RGB frame:
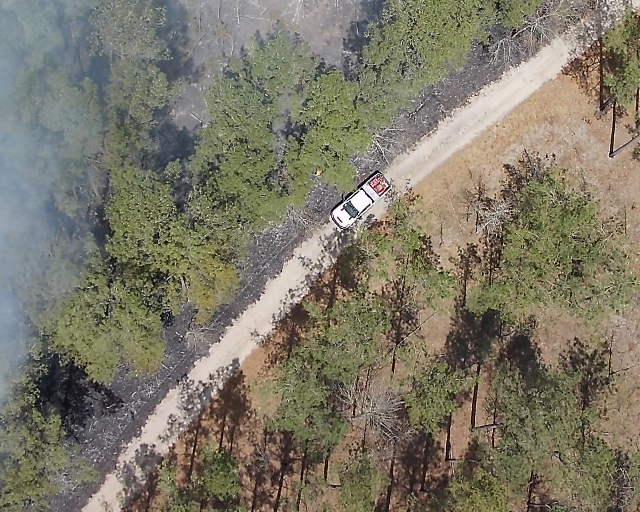
Thermal frame:
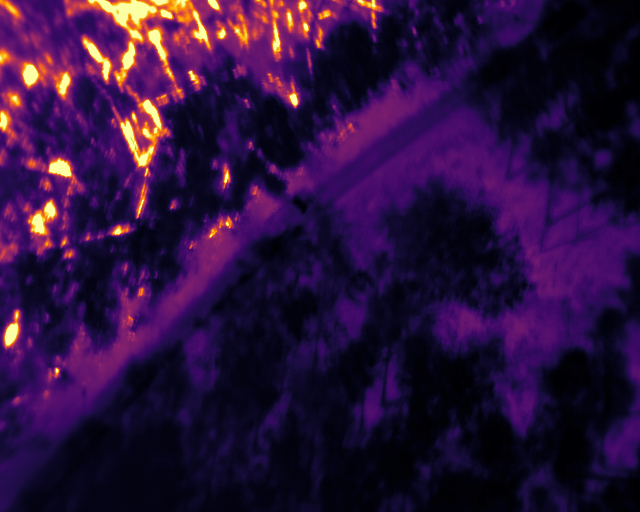
Captured: 2026-02-27 02:42:00
Pixels at or above 80 °C: 10202 (fraction of frame: 0.03113)